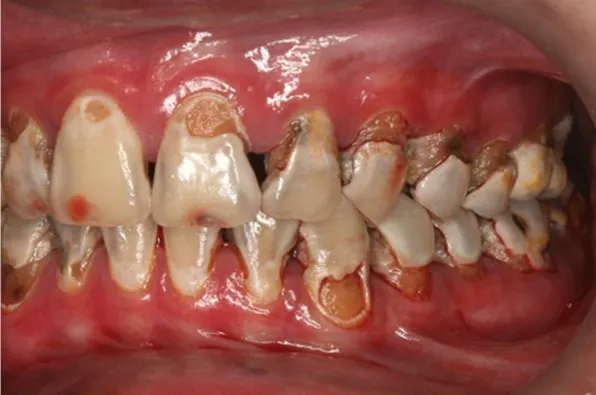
Pre-treatment right buccal view.
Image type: medical_photograph (oral_photograph)